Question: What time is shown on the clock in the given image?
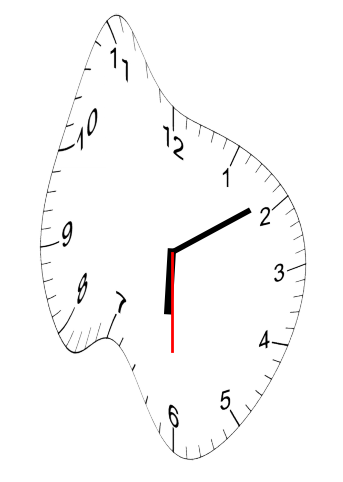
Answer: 06:09:30